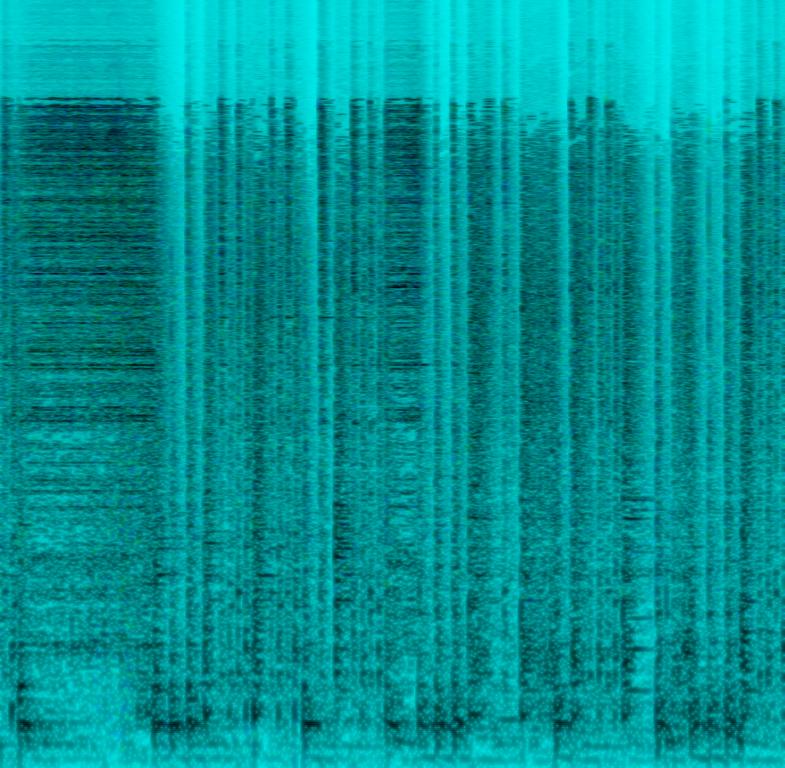
This audio contains someone playing an acoustic drum with a fast paced and complex rhythm. This is an amateur recording.